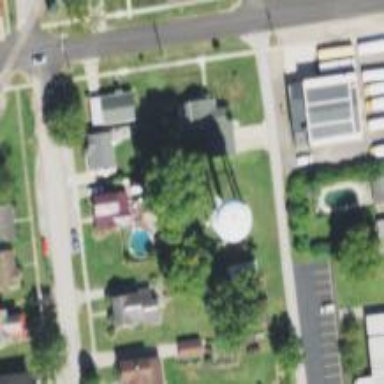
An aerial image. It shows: Water tower that is man-made.